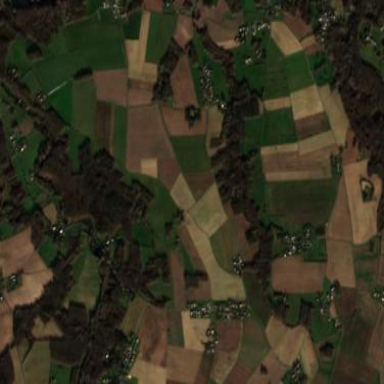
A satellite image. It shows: Picturesque farmland scene.